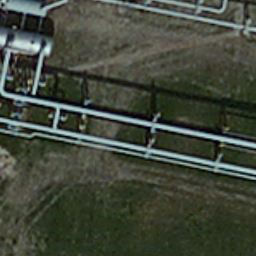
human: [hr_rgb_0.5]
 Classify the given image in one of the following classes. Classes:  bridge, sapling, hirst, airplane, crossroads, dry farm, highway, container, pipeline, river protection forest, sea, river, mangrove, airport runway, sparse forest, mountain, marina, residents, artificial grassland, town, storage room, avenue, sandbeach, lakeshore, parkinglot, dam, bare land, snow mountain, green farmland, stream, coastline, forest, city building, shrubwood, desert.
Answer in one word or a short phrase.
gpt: pipeline